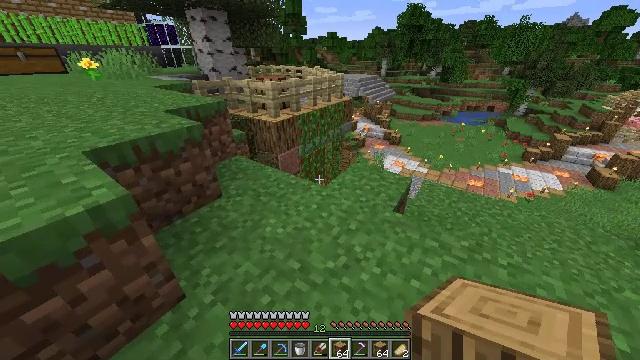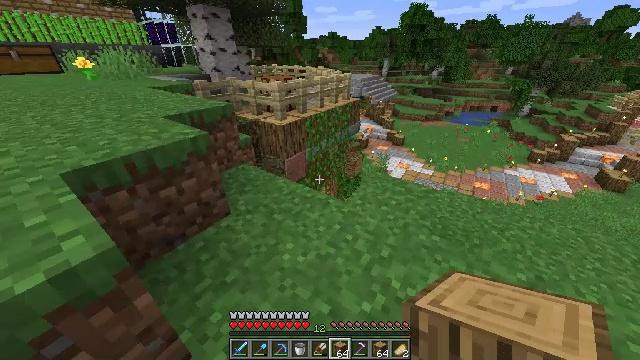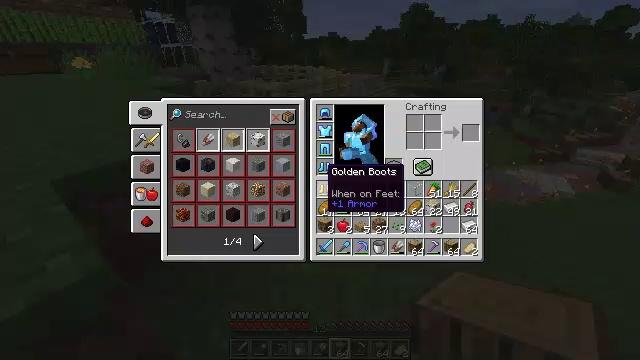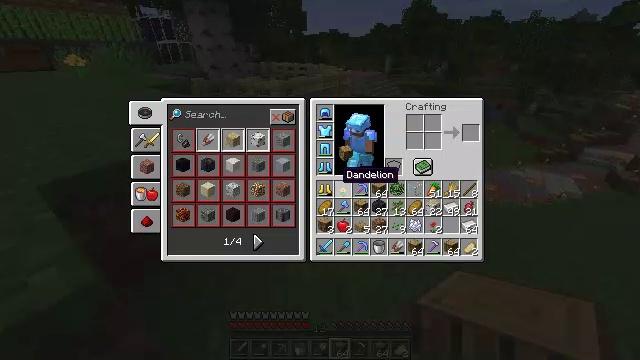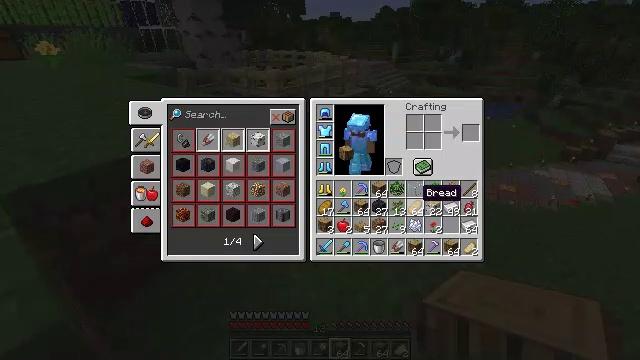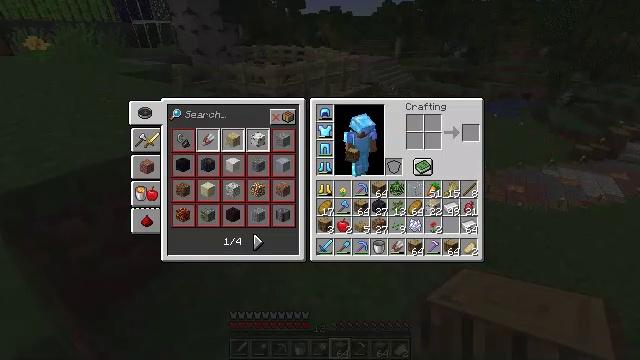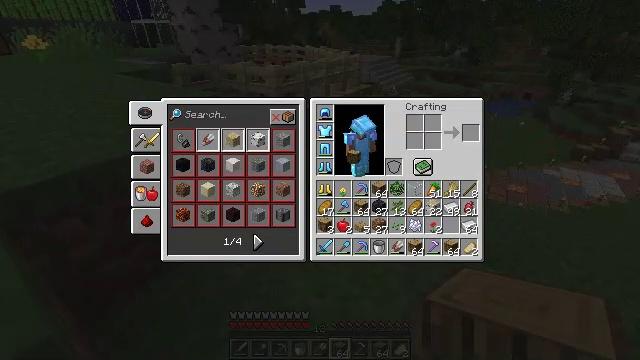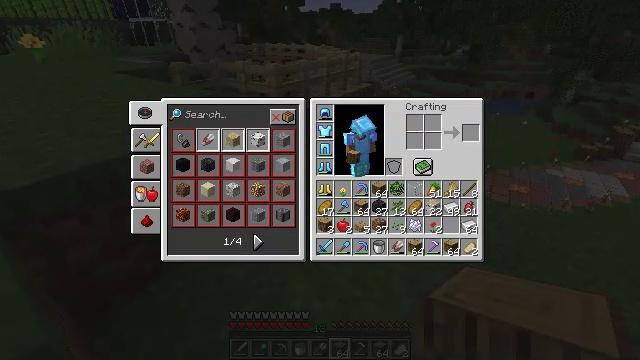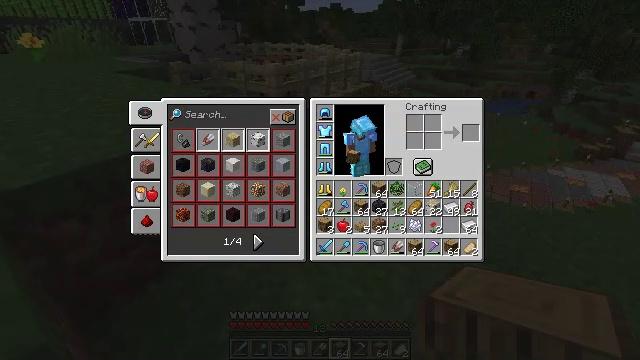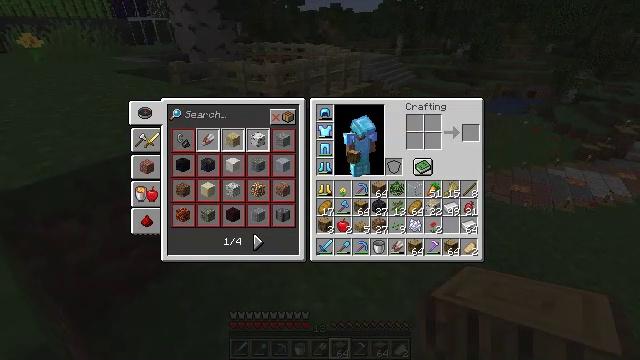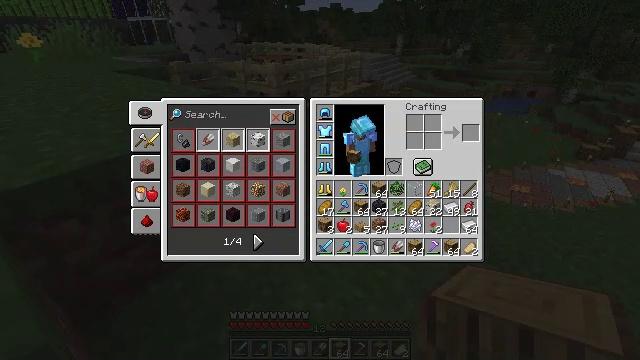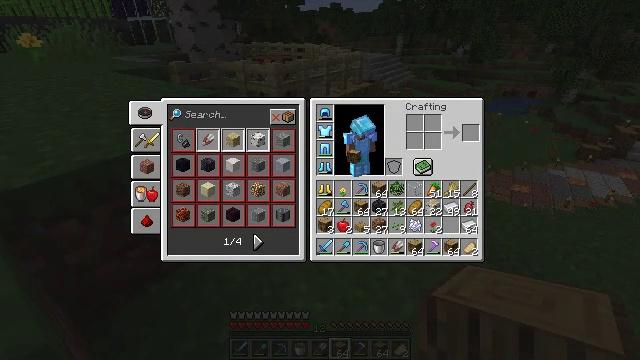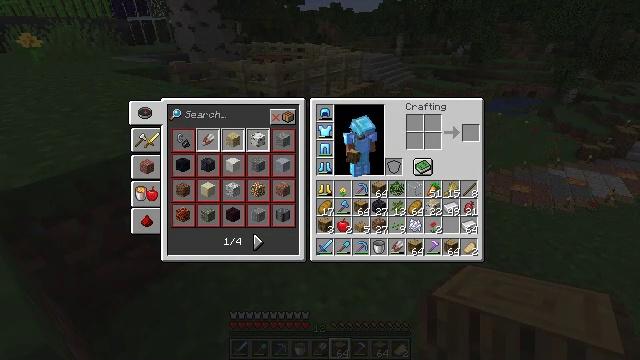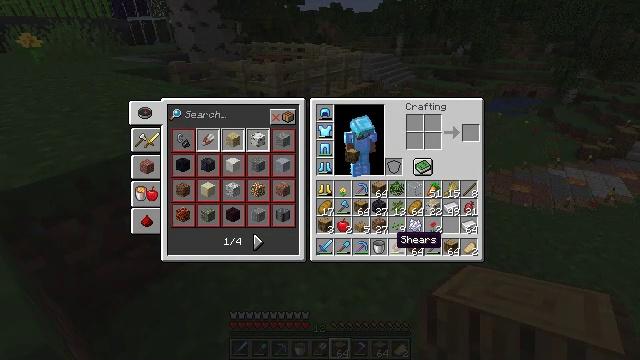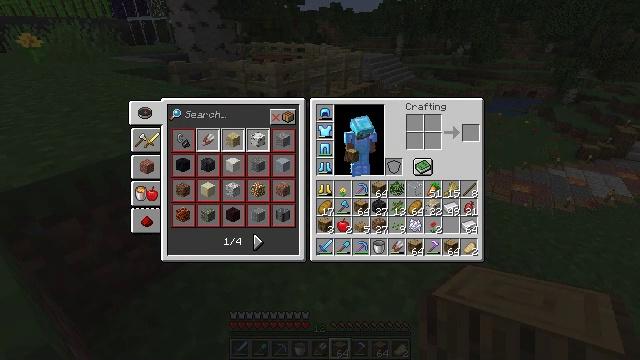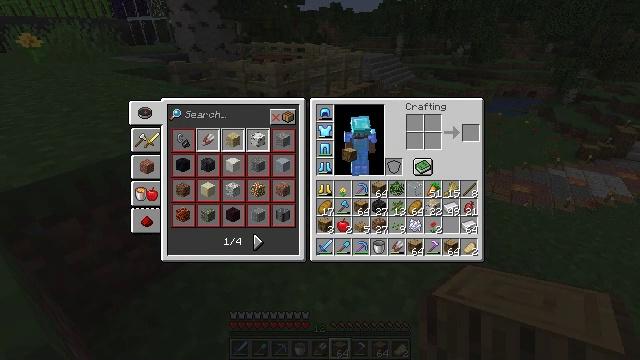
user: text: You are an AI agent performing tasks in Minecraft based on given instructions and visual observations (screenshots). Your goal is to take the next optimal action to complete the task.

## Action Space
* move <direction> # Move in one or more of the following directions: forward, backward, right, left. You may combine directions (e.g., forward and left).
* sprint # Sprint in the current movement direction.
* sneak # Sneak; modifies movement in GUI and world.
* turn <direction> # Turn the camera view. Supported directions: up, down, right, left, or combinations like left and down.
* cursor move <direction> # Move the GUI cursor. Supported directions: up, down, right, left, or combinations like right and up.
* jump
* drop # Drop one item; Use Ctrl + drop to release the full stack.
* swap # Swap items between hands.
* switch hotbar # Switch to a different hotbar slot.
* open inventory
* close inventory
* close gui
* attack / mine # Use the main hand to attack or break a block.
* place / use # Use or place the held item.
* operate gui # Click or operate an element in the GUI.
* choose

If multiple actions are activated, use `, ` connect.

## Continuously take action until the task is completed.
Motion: motion action
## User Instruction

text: Recycle the birch fence.
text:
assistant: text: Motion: move forward
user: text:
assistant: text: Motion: move forward, open inventory
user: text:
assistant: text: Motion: cursor move right, open inventory
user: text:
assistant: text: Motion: cursor move right and down, open inventory
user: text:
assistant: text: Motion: sneak, cursor move right and down
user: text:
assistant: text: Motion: sneak, cursor move left and down
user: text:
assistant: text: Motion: sneak
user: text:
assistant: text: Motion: sneak
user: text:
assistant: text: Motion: sneak
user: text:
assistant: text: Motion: sneak
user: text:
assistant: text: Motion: sneak, cursor move left
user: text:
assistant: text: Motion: sneak, cursor move left
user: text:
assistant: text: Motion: sneak, cursor move up
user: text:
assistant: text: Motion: sneak, cursor move left and up
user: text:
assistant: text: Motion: sneak
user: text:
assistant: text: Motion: sneak
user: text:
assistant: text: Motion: sneak
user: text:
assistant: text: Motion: sneak
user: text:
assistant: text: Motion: sneak
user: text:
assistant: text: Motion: sneak
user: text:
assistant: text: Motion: sneak
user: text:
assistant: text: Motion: sneak
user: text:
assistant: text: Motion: sneak
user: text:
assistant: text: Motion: sneak, cursor move up
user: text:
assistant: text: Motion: sneak, cursor move up
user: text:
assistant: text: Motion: sneak
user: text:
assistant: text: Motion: sneak
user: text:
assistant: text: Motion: sneak
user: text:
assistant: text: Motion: sneak
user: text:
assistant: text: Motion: sneak